Field crop: maize
Growth stage: 2
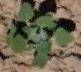
Species: chenopodium